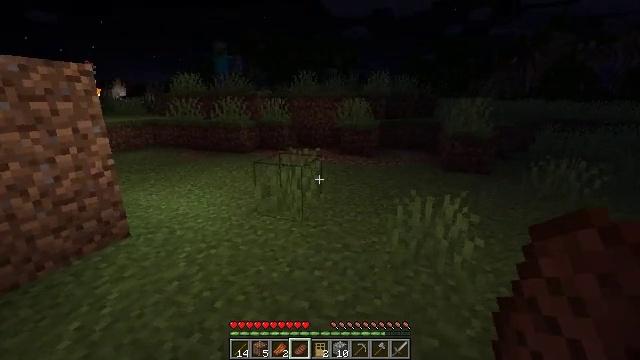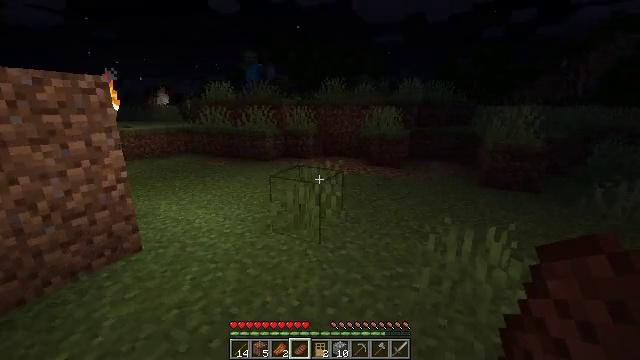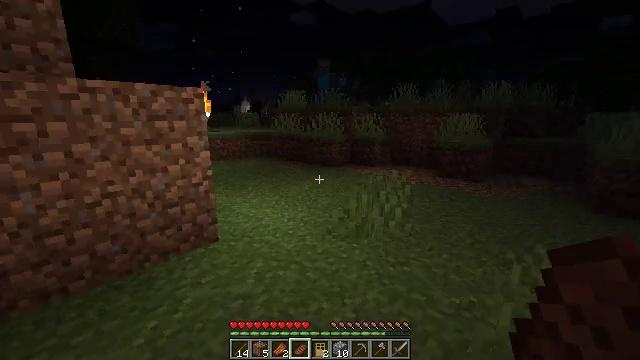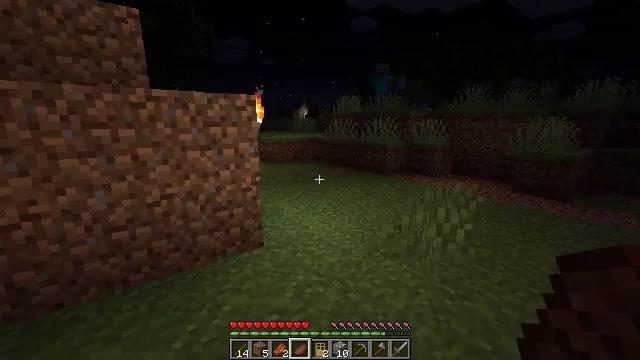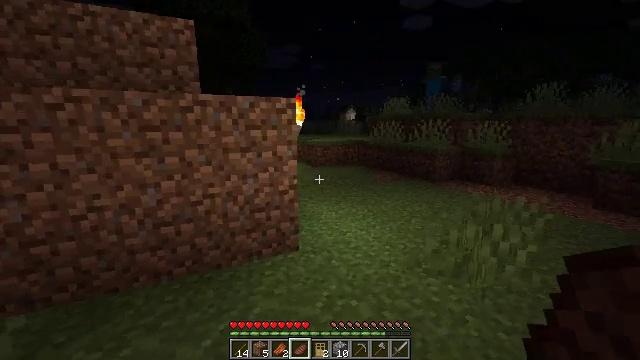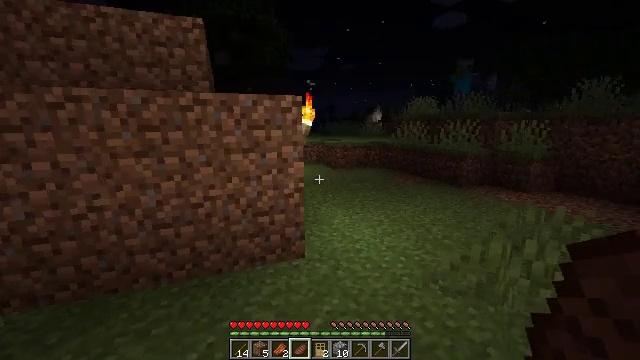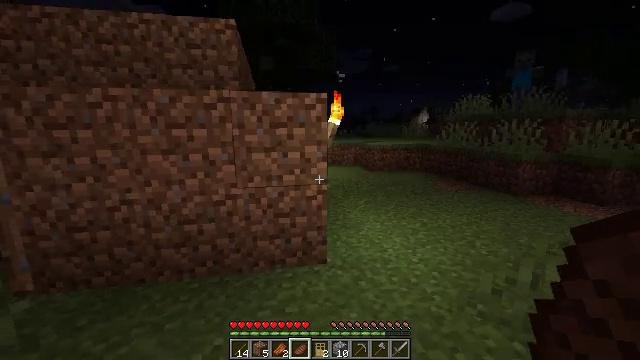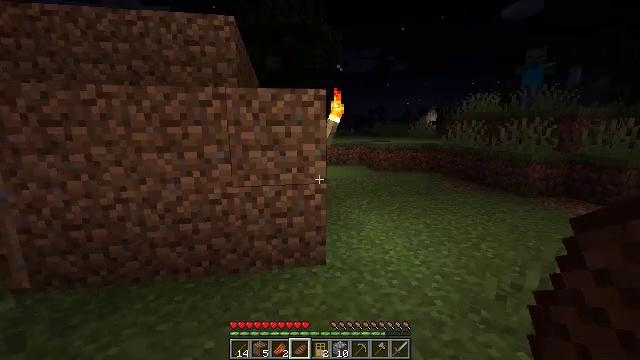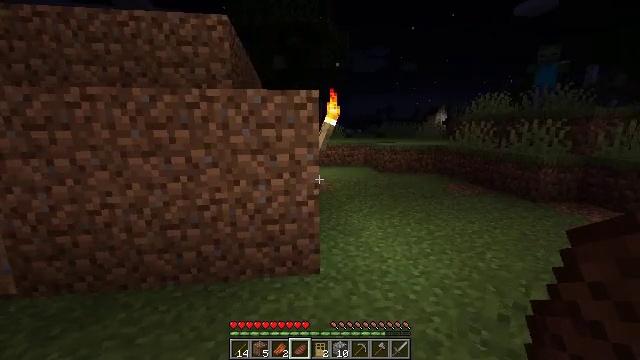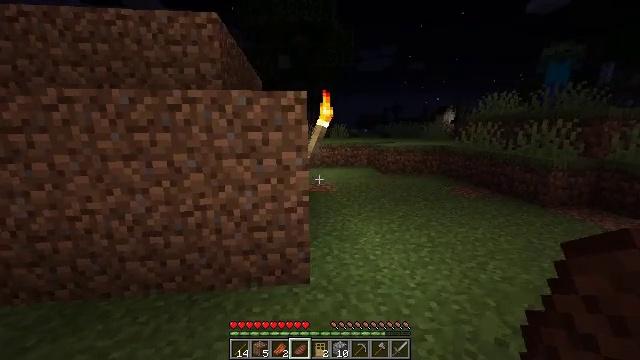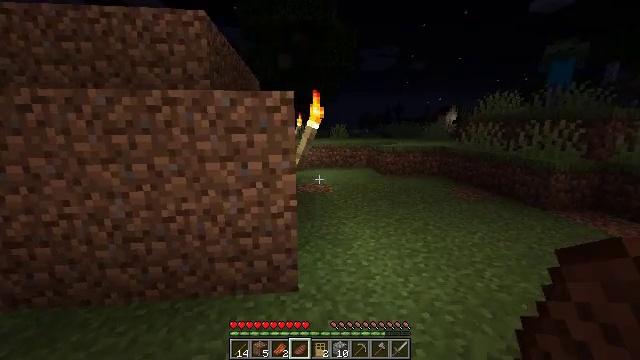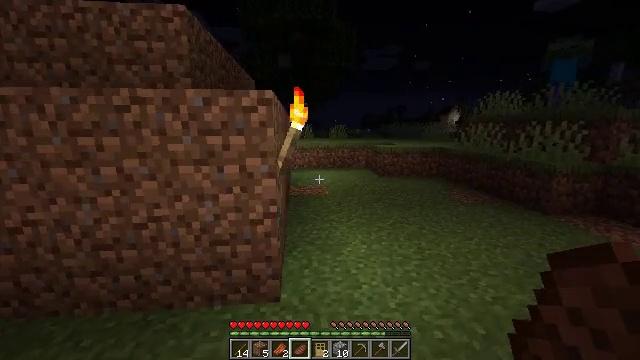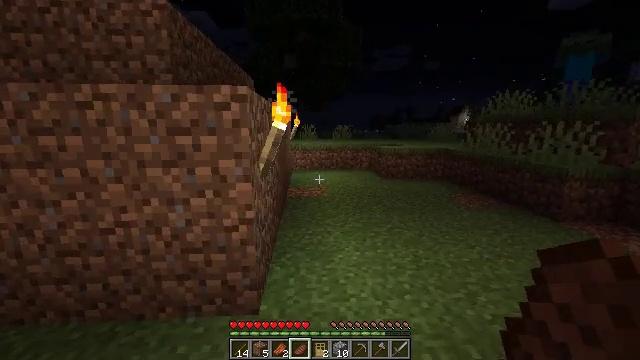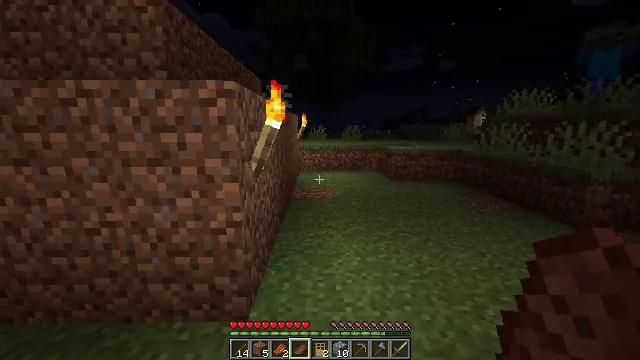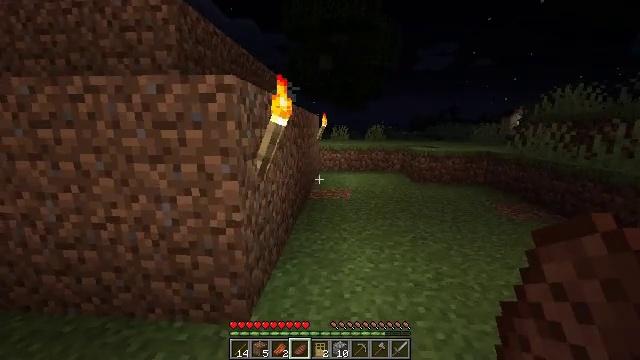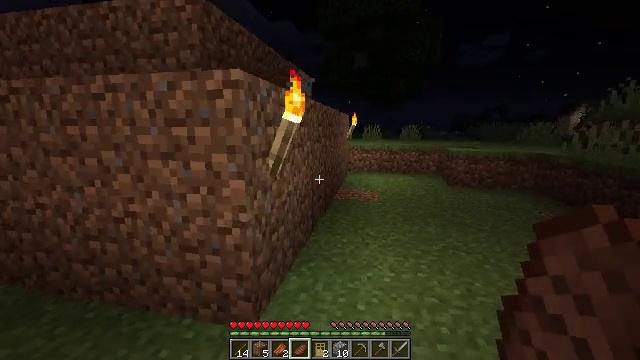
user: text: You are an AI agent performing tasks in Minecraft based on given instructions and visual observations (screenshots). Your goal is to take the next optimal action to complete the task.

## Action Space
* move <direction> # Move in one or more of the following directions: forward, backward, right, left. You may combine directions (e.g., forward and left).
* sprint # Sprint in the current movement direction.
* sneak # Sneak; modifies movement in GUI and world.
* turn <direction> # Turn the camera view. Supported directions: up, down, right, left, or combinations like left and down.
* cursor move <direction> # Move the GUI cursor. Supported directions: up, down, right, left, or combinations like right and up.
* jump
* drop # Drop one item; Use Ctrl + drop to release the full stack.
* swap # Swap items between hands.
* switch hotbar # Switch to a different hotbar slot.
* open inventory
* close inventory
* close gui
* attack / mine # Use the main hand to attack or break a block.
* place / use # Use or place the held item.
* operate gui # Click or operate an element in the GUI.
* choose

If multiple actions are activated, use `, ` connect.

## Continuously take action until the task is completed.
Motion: motion action
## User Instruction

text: Use cobblestone to make a stone hoe.
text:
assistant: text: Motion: move forward, turn left and up
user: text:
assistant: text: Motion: move forward, turn left and up
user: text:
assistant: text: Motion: move forward and move right, turn left and up
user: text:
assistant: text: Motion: move forward and move right, turn left
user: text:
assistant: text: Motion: move forward and move right, turn left
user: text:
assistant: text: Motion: move forward and move right, turn left
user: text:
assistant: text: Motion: move forward and move right, turn left
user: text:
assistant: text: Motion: move forward and move right, turn left
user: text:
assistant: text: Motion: move forward and move right, turn left
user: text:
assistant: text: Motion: move forward and move right
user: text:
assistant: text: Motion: move forward and move right
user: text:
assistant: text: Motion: move forward and move right, turn left
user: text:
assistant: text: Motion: move forward and move right, turn left
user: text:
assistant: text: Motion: move forward and move right, turn left
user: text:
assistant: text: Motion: move forward and move right, turn left
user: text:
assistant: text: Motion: move forward and move right, turn left
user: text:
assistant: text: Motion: move forward and move right, turn left
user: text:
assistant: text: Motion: move forward and move right, turn left
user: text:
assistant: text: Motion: move forward and move right
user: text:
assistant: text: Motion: move forward and move right
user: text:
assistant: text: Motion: move forward and move right
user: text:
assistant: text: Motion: move forward and move right
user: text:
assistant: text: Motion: move forward and move right
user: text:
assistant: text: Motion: move forward and move right, turn left
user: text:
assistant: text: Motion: move right, turn left
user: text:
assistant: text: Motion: move left, turn left
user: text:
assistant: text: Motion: move left, turn left
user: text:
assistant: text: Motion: move left, turn left
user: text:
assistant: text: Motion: move left, turn left and down
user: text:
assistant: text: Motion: move left, turn left and down